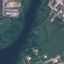
Land use / land cover: River